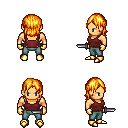
a pixel art fantasy rpg character, male body template, human, tanned skin, maroon pirate shirt, teal pants, light blonde long bangs hairstyle, gold gloves, gold boots, dagger, four views (front, back, left, right), 2x2 character sprite sheet, small pixel art, hard edges, no anti-aliasing